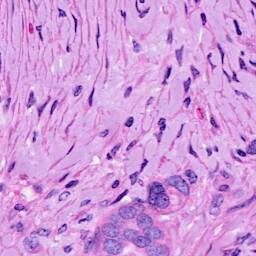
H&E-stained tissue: Ovarian